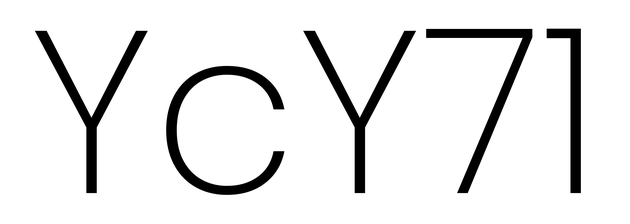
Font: Poppins-ExtraLight